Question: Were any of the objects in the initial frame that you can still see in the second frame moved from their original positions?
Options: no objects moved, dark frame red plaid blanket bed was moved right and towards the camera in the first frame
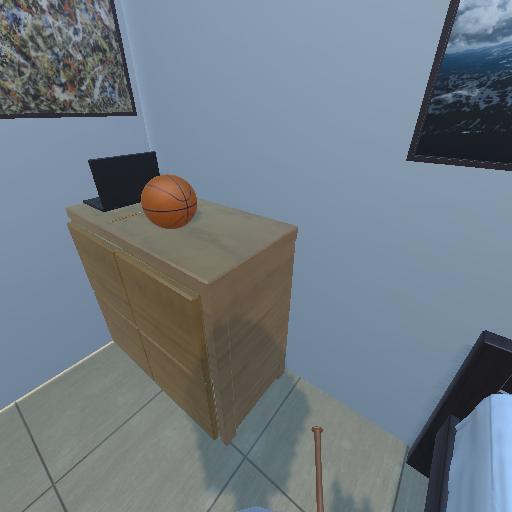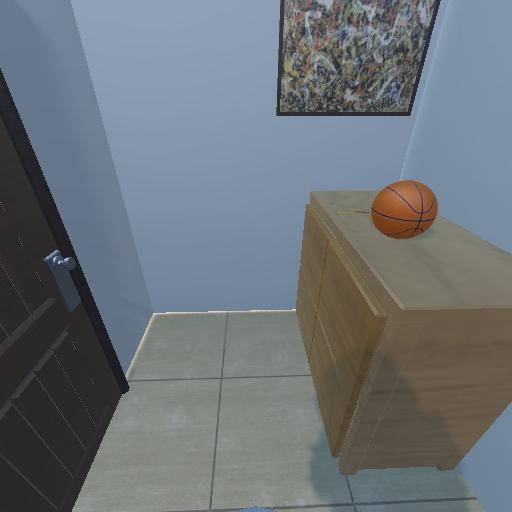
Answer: no objects moved